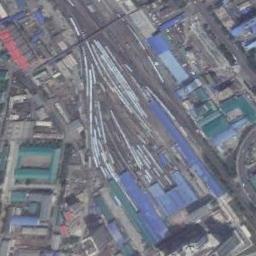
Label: railway_station